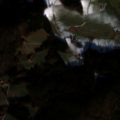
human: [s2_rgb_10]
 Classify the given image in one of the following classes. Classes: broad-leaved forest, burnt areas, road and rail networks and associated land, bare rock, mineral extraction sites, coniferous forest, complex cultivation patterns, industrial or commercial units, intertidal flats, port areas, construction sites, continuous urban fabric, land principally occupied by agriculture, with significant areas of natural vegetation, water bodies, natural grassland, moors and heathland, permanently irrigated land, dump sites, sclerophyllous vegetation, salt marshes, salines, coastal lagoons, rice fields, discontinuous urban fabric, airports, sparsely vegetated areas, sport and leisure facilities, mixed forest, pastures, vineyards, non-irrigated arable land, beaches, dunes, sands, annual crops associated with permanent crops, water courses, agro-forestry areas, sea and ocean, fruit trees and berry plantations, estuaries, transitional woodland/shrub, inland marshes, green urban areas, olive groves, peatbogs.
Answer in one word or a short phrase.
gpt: complex cultivation patterns, land principally occupied by agriculture, with significant areas of natural vegetation, broad-leaved forest, coniferous forest, mixed forest